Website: apple
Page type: review-order
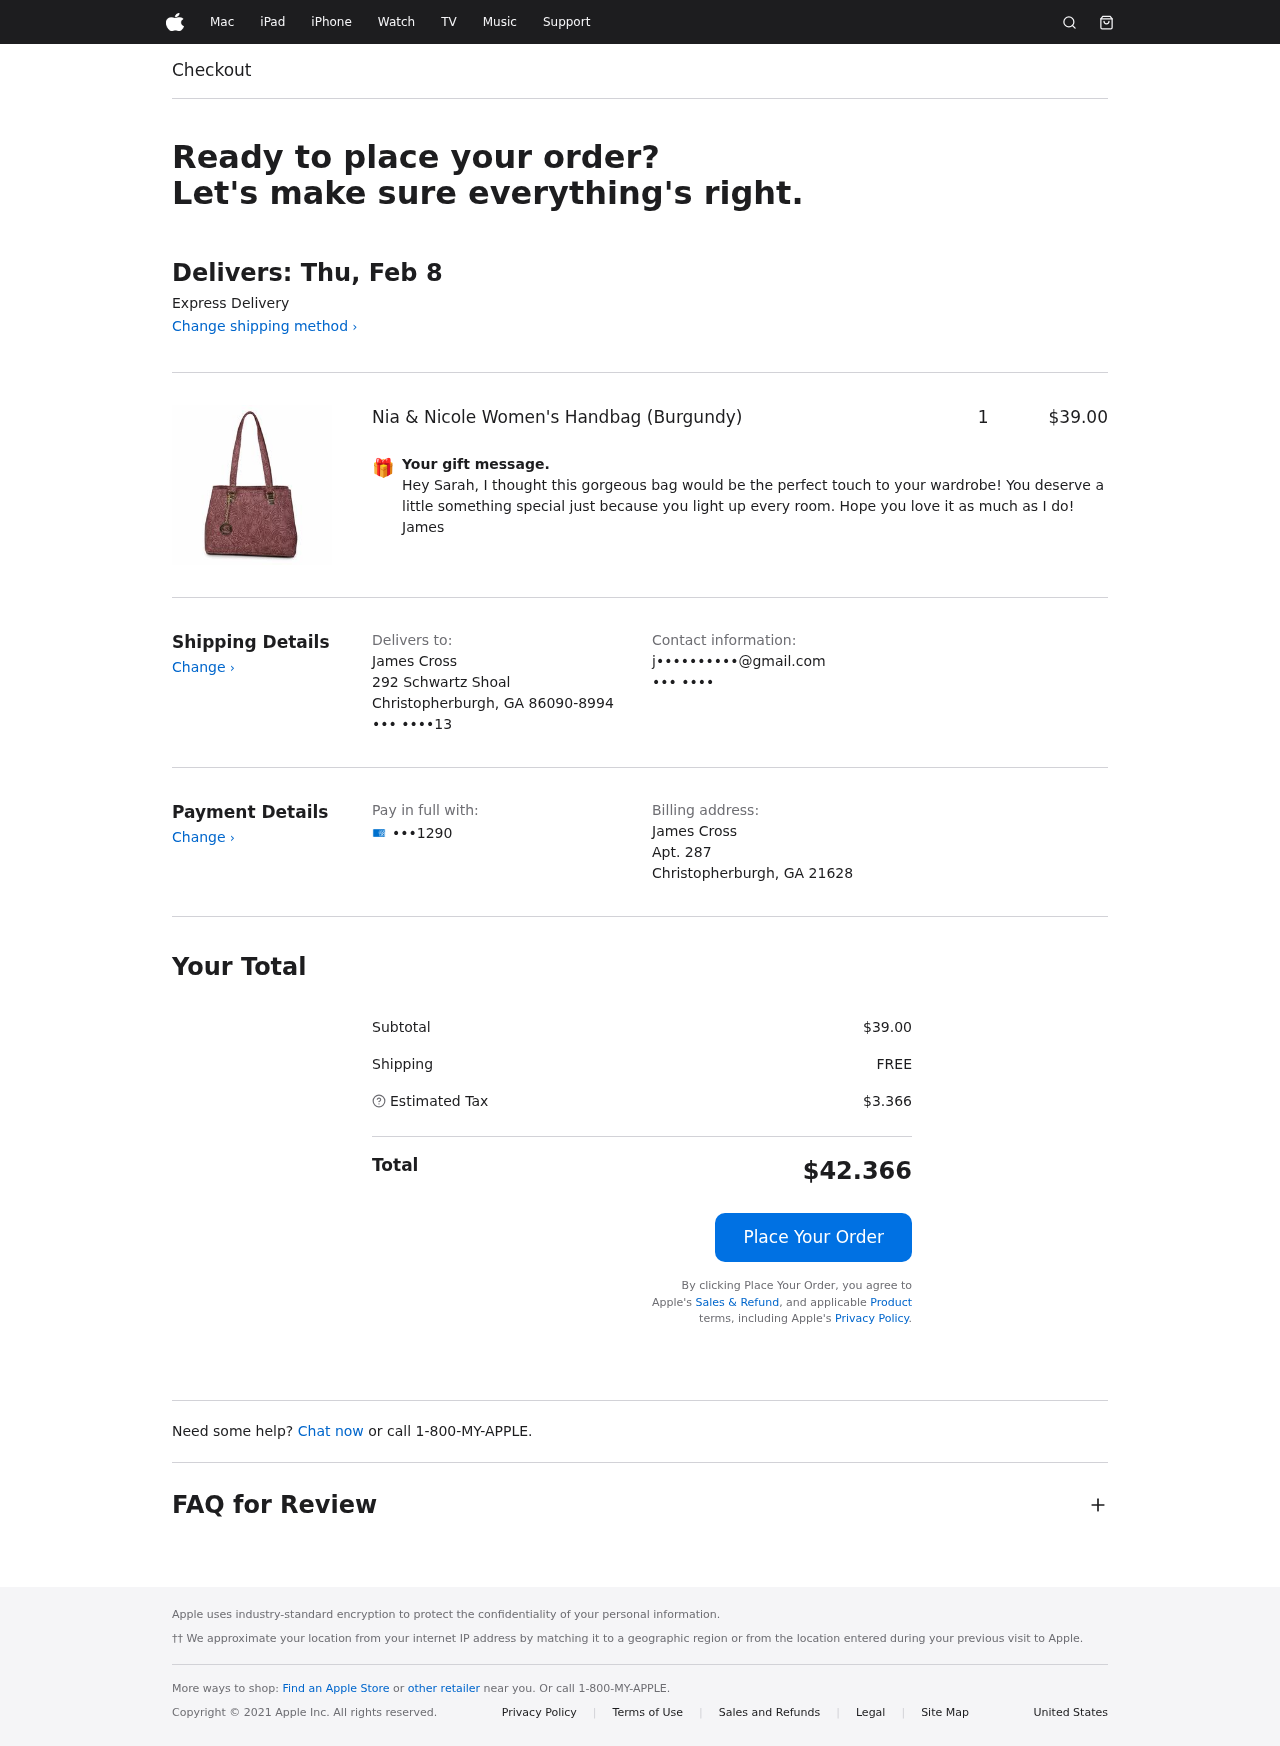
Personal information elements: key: PII_CARD_LAST4
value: •••1290
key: PII_CITY
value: Christopherburgh
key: PII_EMAIL
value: j••••••••••@gmail.com
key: PII_FULLNAME
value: James Cross
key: PII_GIFT_MESSAGE
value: Hey Sarah, I thought this gorgeous bag would be the perfect touch to your wardrobe! You deserve a little something special just because you light up every room. Hope you love it as much as I do! James
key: PII_PHONE
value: ••• ••••13
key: PII_PHONE_ALT
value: ••• ••••
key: PII_POSTCODE2
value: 21628
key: PII_POSTCODE_FULL
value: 86090-8994
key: PII_STATE_ABBR
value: GA
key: PII_STREET
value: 292 Schwartz Shoal
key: PII_STREET2
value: Apt. 287
Product elements: key: PRODUCT1_NAME
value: Nia & Nicole Women's Handbag (Burgundy)
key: PRODUCT1_PRICE
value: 39
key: PRODUCT1_QUANTITY
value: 1
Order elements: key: ORDER_DELIVERY_DATE
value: Delivers: Thu, Feb 8
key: ORDER_SUBTOTAL
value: $39.00
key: ORDER_SHIPPING_COST
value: FREE
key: ORDER_TAX
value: $3.366
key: ORDER_TOTAL
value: $42.366